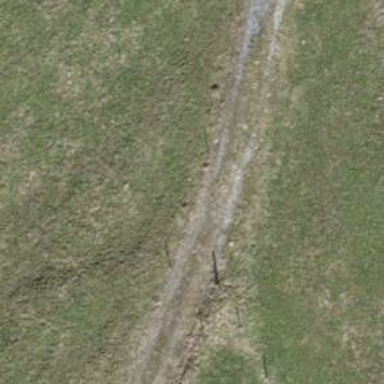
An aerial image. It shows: Track road with grade4 tracktype.